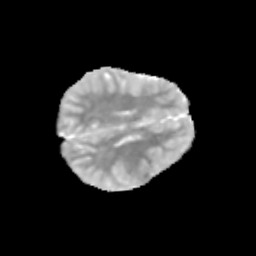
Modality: MD
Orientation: axial
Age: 10
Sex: female
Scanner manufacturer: siemens
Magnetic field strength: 3 T
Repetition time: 3.8 s
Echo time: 0.07 s